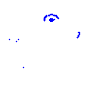
Particle: kaon